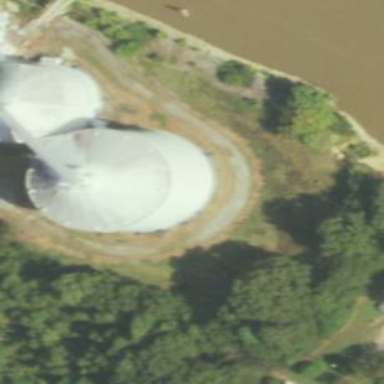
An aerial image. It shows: Silo.